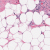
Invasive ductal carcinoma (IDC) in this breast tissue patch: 1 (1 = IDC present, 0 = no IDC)